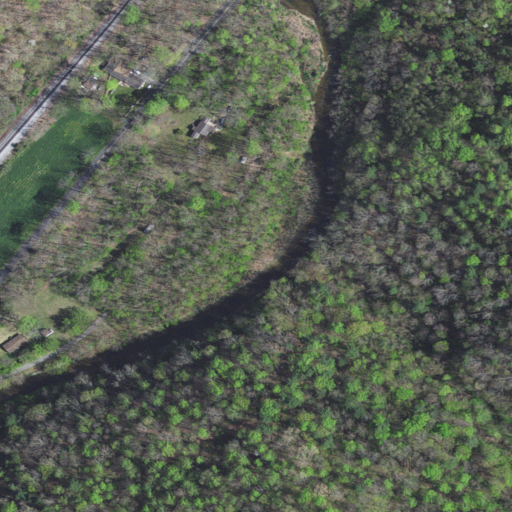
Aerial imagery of valley in Virginia named Dismal Hollow containing deciduous forest, mixed forest, open development, pasture, evergreen forest, and low intensity development